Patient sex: M
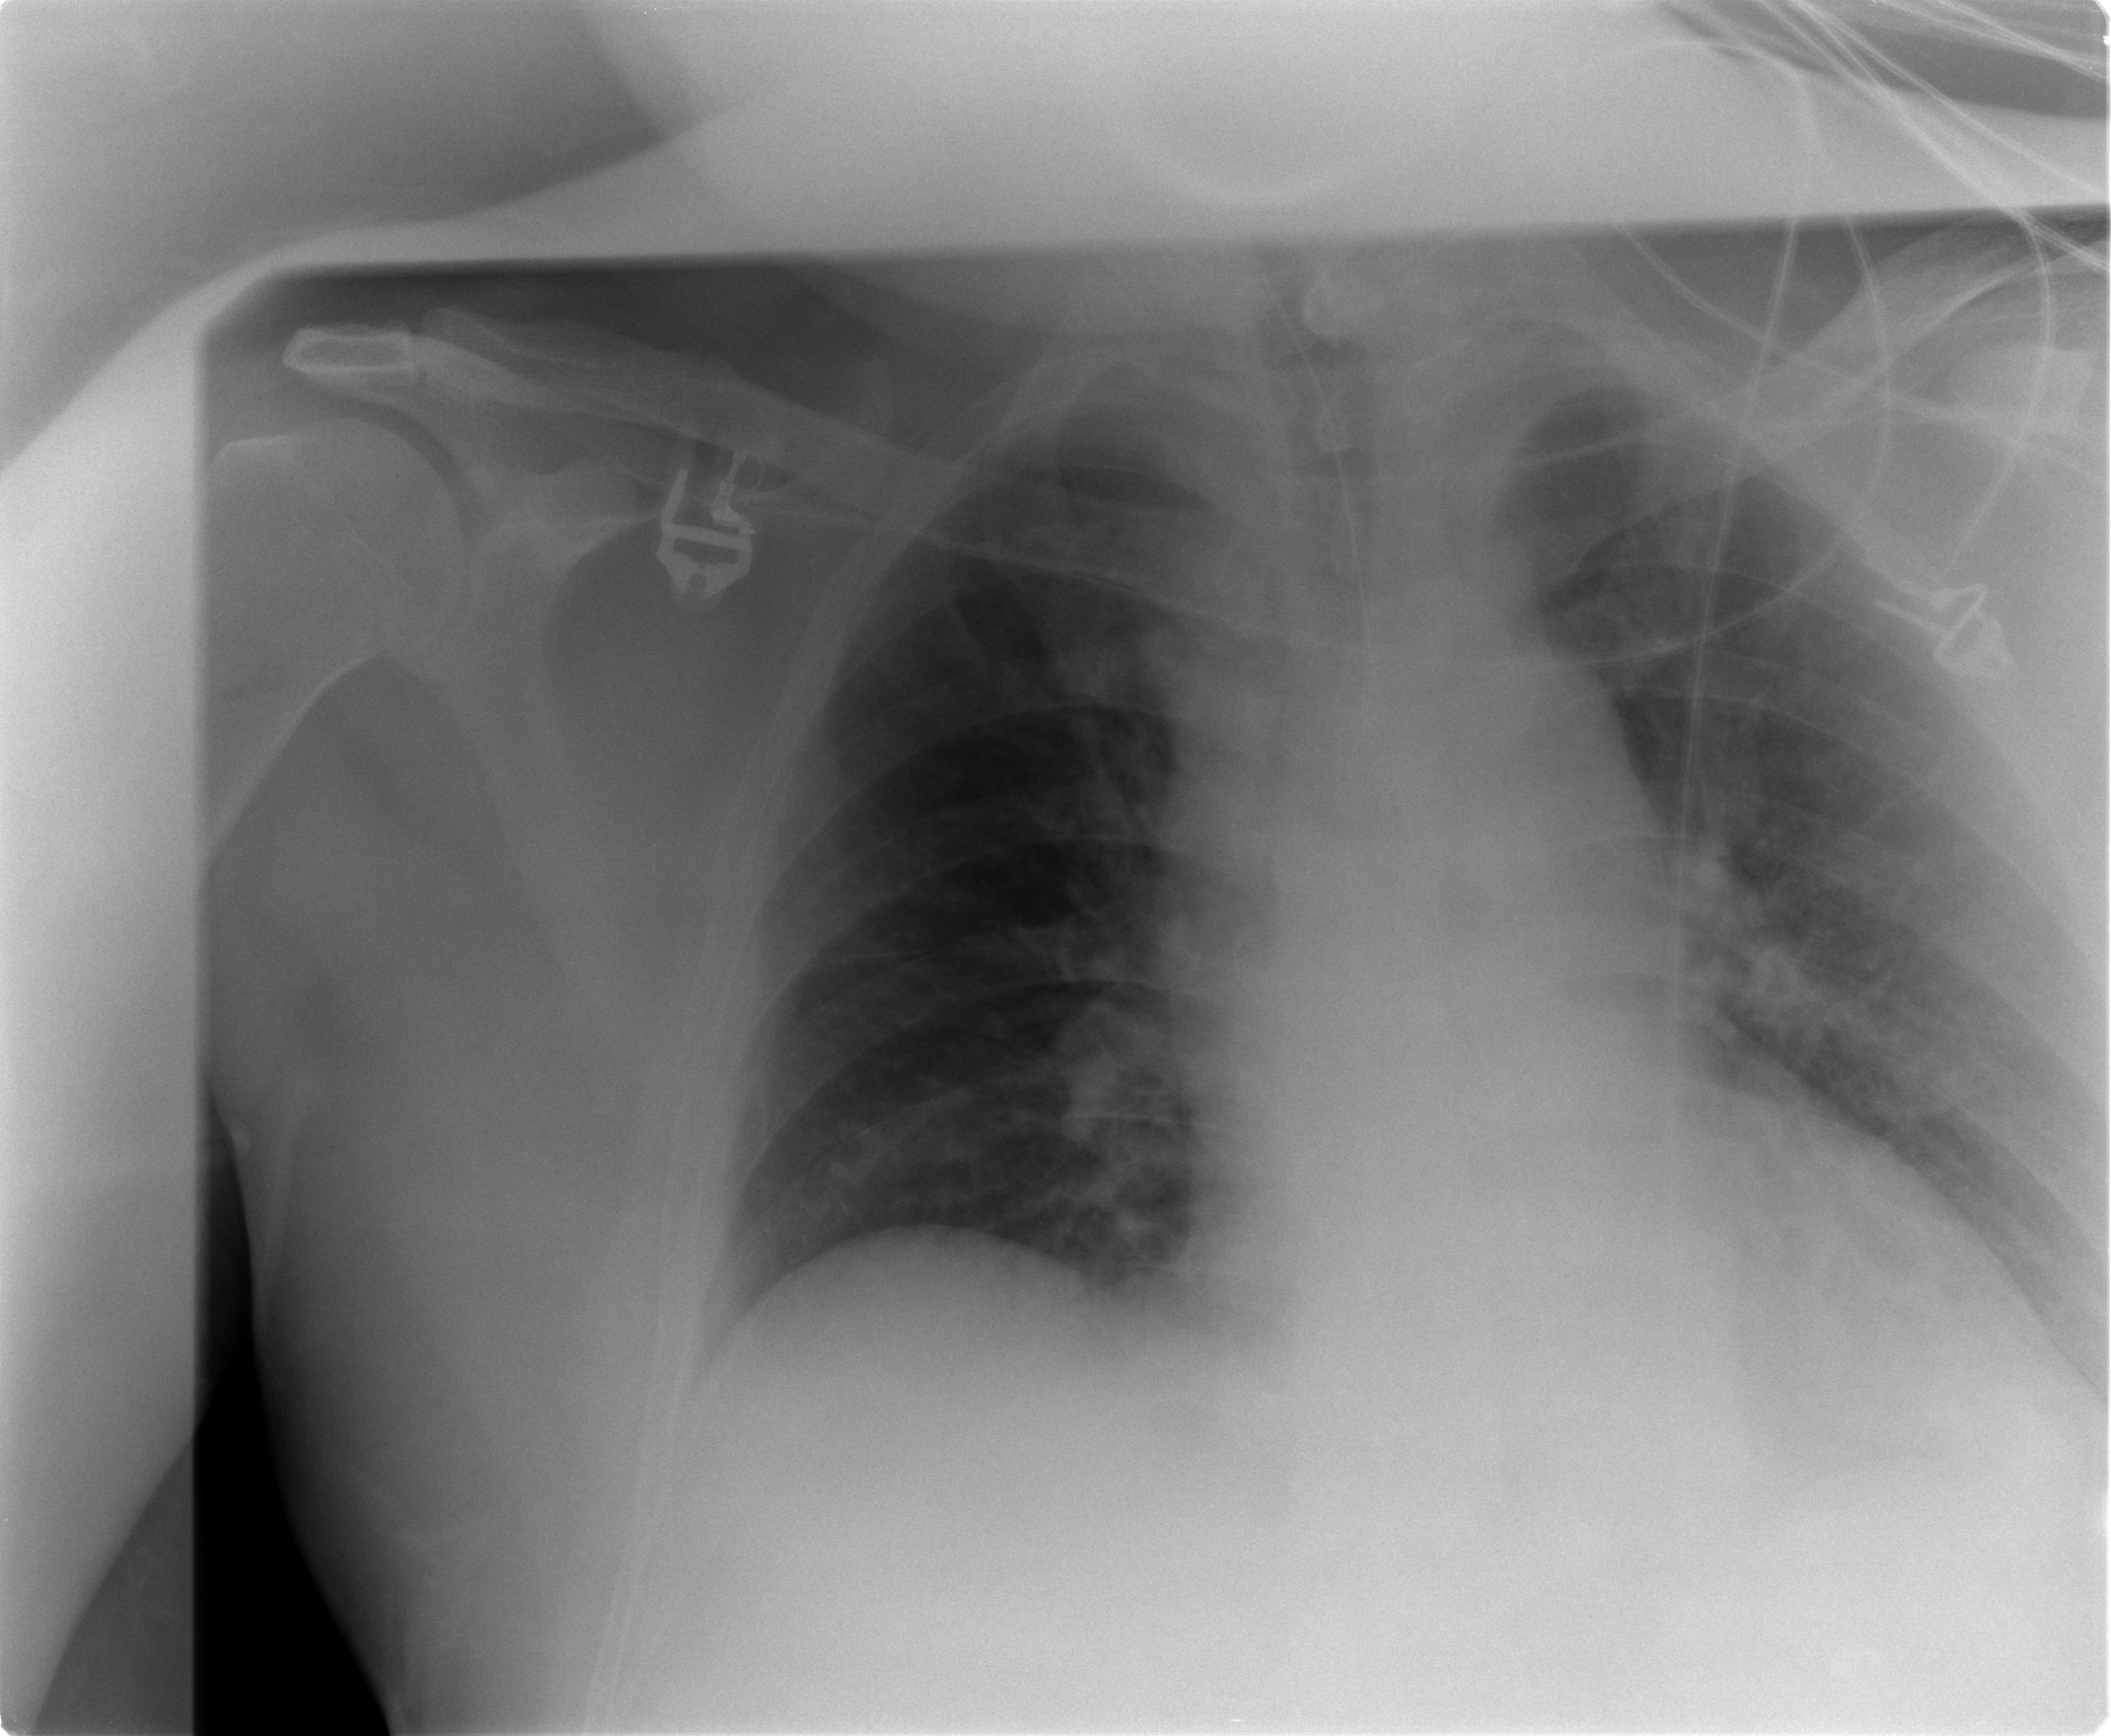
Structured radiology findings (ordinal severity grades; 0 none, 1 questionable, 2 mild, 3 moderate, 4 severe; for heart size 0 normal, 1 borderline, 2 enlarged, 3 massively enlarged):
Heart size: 0
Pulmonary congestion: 2
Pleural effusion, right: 0
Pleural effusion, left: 2
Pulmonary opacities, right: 0
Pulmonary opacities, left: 1
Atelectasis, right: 1
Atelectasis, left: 2